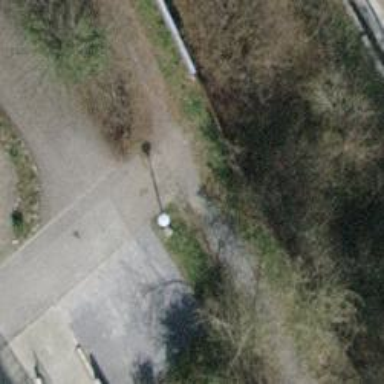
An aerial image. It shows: Compacted footway.